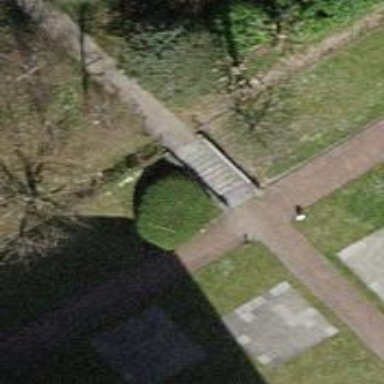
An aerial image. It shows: Set of concrete steps.